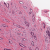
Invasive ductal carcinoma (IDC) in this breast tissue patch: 1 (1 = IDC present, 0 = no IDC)